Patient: sex M, age 69
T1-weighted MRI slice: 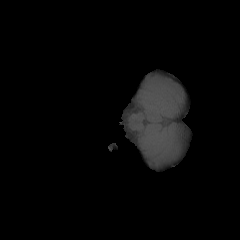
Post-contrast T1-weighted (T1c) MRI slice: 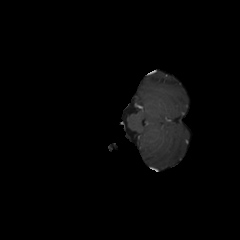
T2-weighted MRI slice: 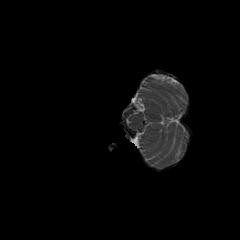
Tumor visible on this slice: no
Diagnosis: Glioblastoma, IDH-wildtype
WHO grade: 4